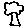
Label: tree